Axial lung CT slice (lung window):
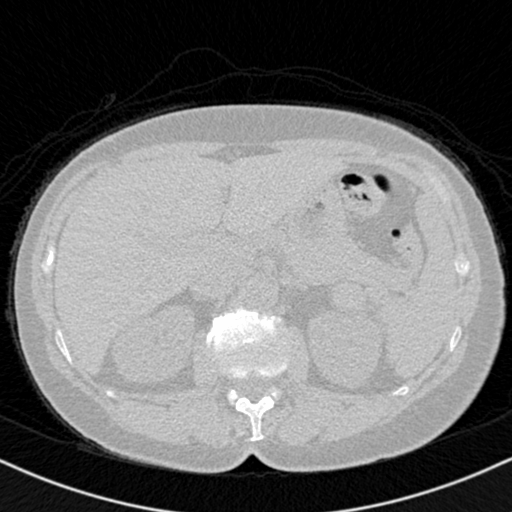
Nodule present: no